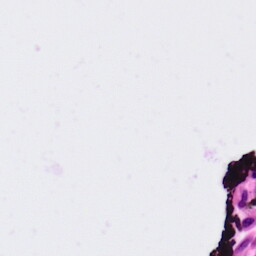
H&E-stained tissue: Ovarian